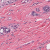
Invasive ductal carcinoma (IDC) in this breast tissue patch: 0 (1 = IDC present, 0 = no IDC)